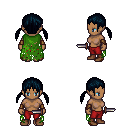
a pixel art fantasy rpg character, female body template, human, dark skin, green tattered cape, red pants, raven twin-tailed hairstyle, cloth bracers, brown shoes, dagger, four views (front, back, left, right), 2x2 character sprite sheet, small pixel art, hard edges, no anti-aliasing